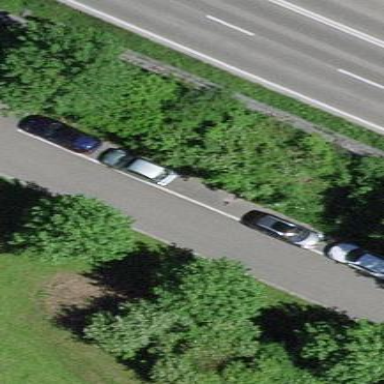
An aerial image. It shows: Street-side parking with parallel orientation.